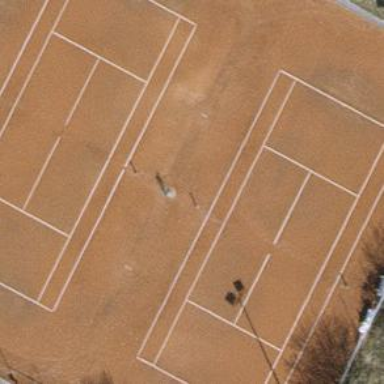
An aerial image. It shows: Tennis court on the leisure land pitch.